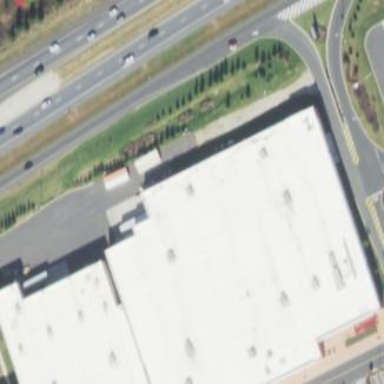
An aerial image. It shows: Department store building.